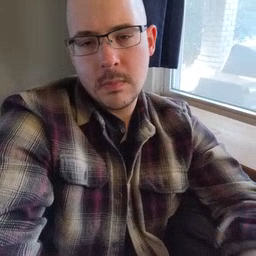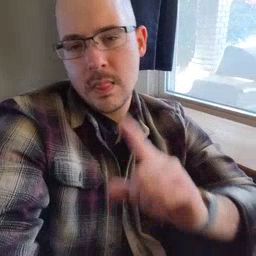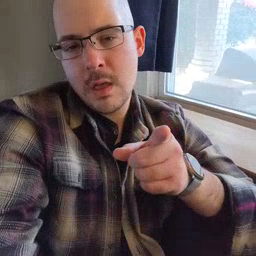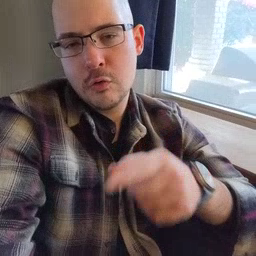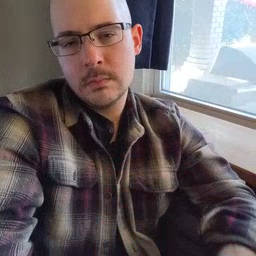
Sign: there